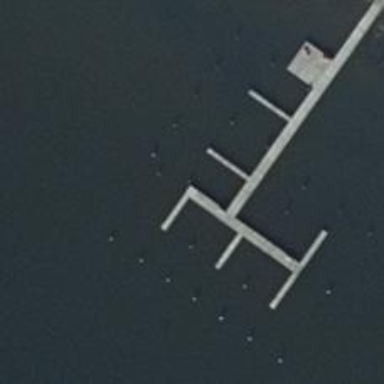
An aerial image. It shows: Man-made pier.